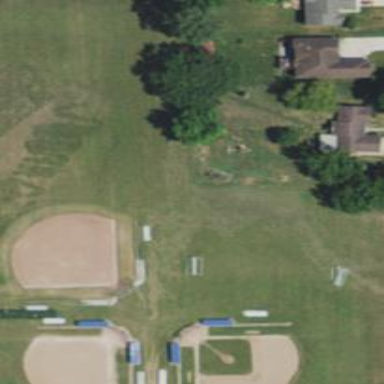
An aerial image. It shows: Baseball pitch for leisure and sports activities.